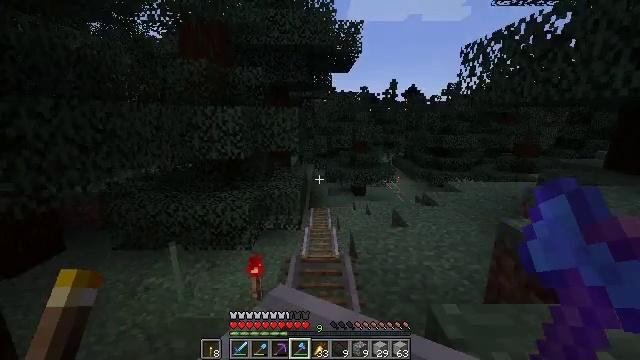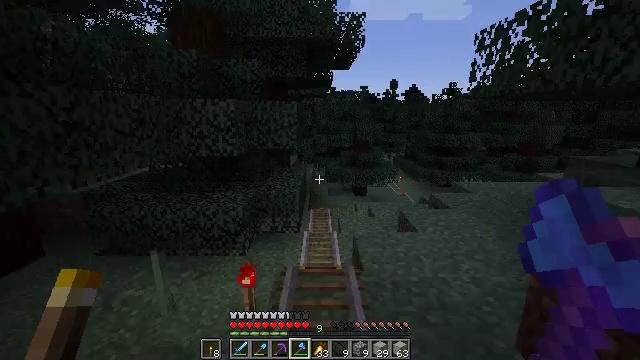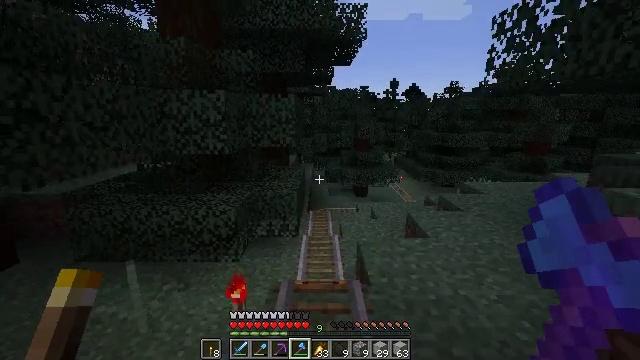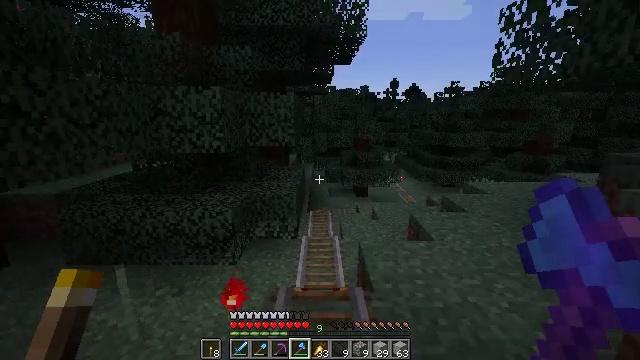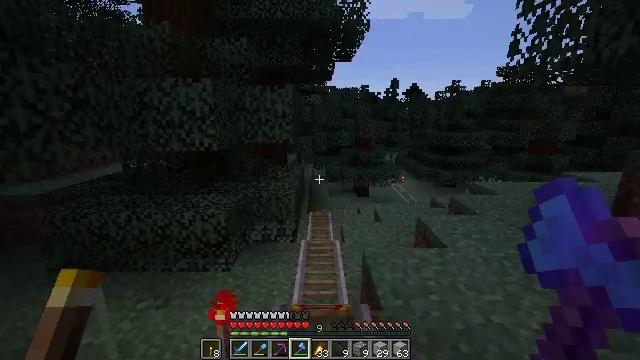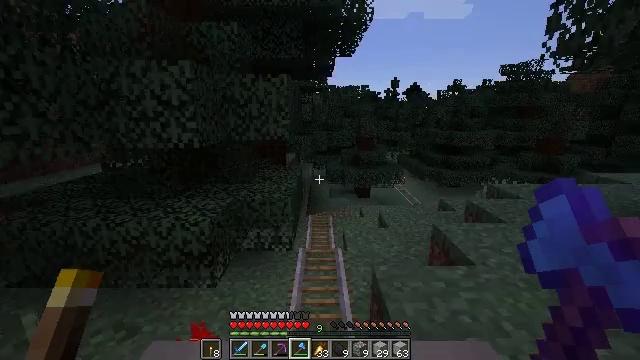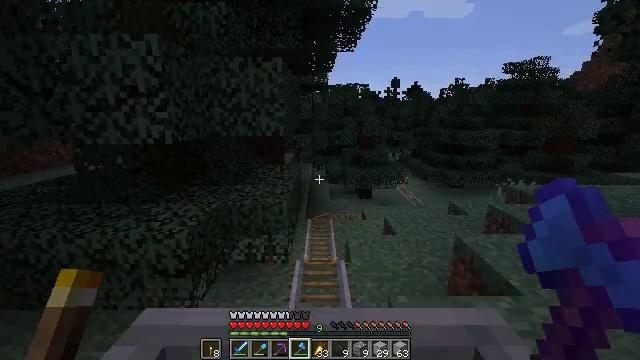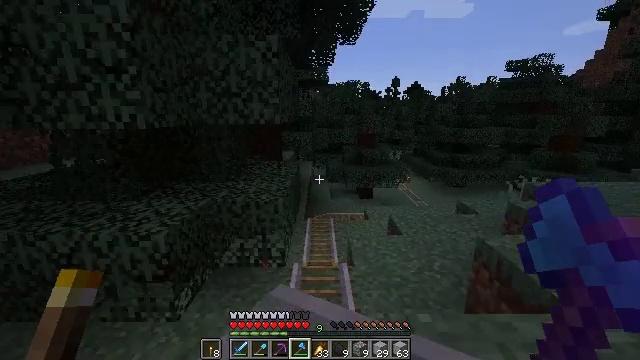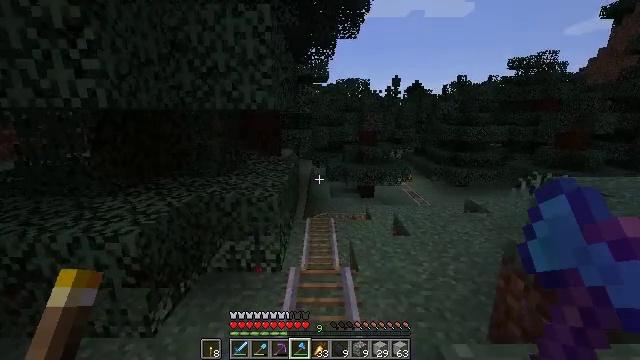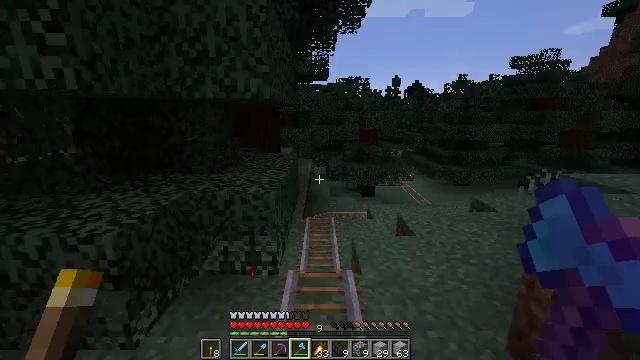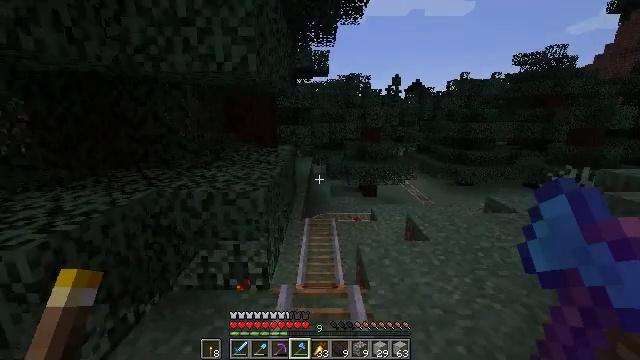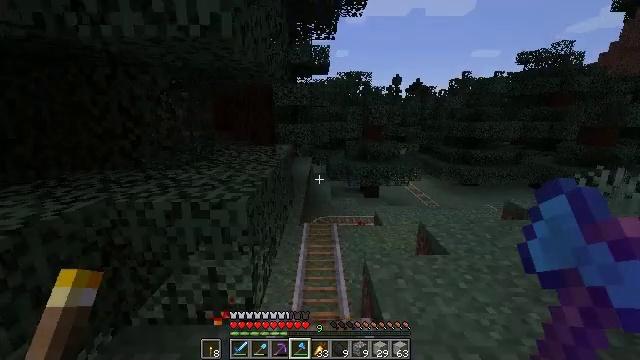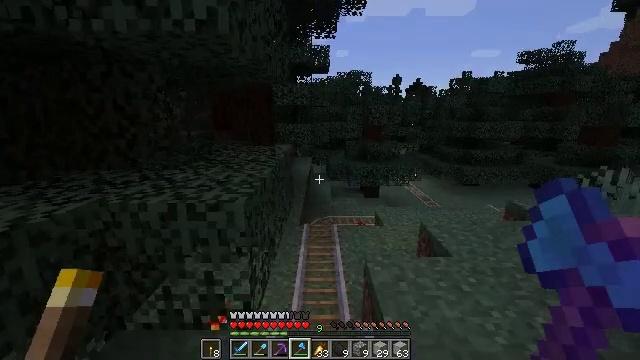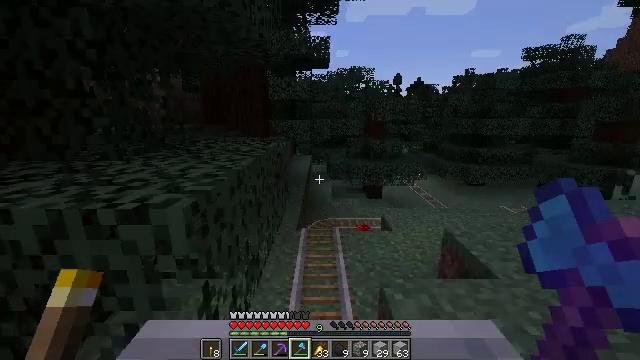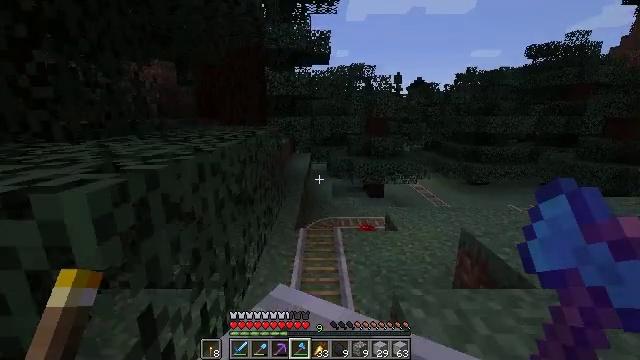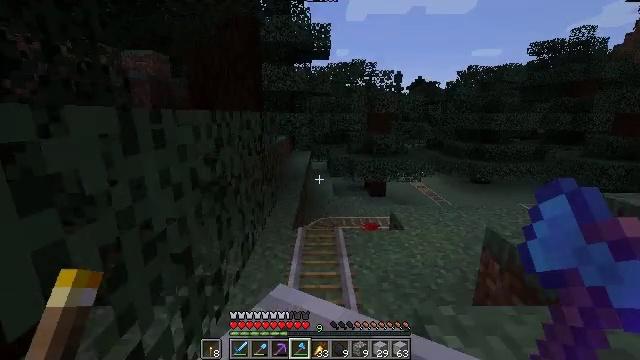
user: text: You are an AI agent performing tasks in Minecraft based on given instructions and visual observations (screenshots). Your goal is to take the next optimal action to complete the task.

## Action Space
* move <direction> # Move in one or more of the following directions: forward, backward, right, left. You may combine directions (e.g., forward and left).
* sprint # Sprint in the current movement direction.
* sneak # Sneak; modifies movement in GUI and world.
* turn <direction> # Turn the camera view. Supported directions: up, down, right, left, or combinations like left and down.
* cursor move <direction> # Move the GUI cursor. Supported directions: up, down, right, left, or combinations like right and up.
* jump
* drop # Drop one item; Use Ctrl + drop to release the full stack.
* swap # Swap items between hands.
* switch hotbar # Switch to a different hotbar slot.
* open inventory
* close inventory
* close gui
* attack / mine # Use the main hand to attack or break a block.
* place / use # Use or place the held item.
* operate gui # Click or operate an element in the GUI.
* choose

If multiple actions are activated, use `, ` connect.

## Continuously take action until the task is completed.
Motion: motion action
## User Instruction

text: Collect the large fern.
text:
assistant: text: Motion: no_op
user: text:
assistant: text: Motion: no_op
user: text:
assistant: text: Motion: no_op
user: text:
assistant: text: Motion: no_op
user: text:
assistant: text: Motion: no_op
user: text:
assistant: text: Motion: no_op
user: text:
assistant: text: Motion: no_op
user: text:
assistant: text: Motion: no_op
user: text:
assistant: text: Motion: no_op
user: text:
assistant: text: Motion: no_op
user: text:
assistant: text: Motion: no_op
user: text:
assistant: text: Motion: no_op
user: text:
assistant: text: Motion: no_op
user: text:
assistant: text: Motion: no_op
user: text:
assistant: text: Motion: no_op
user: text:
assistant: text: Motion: no_op
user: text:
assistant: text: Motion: no_op
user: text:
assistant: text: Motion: no_op
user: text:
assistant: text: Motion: no_op
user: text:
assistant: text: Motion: no_op
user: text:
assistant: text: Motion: no_op
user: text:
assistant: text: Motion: no_op
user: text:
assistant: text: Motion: no_op
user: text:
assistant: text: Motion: no_op
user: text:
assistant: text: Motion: no_op
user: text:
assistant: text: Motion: no_op
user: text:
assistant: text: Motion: no_op
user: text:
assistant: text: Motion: no_op
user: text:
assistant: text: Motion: no_op
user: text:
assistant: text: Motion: no_op